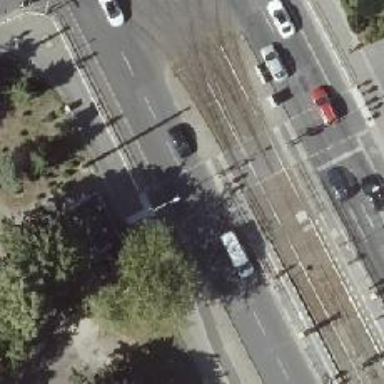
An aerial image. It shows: Road crossing with traffic signals and island.